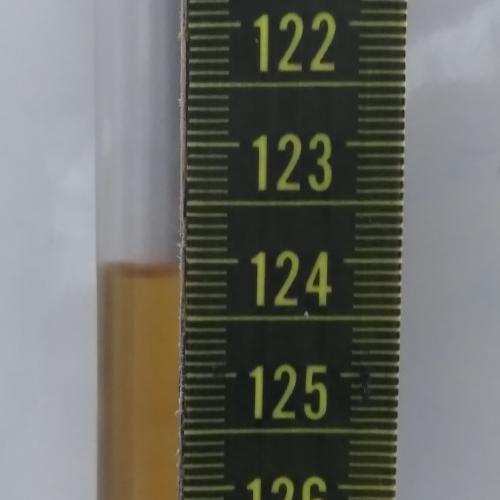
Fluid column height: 124.1 cm